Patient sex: M
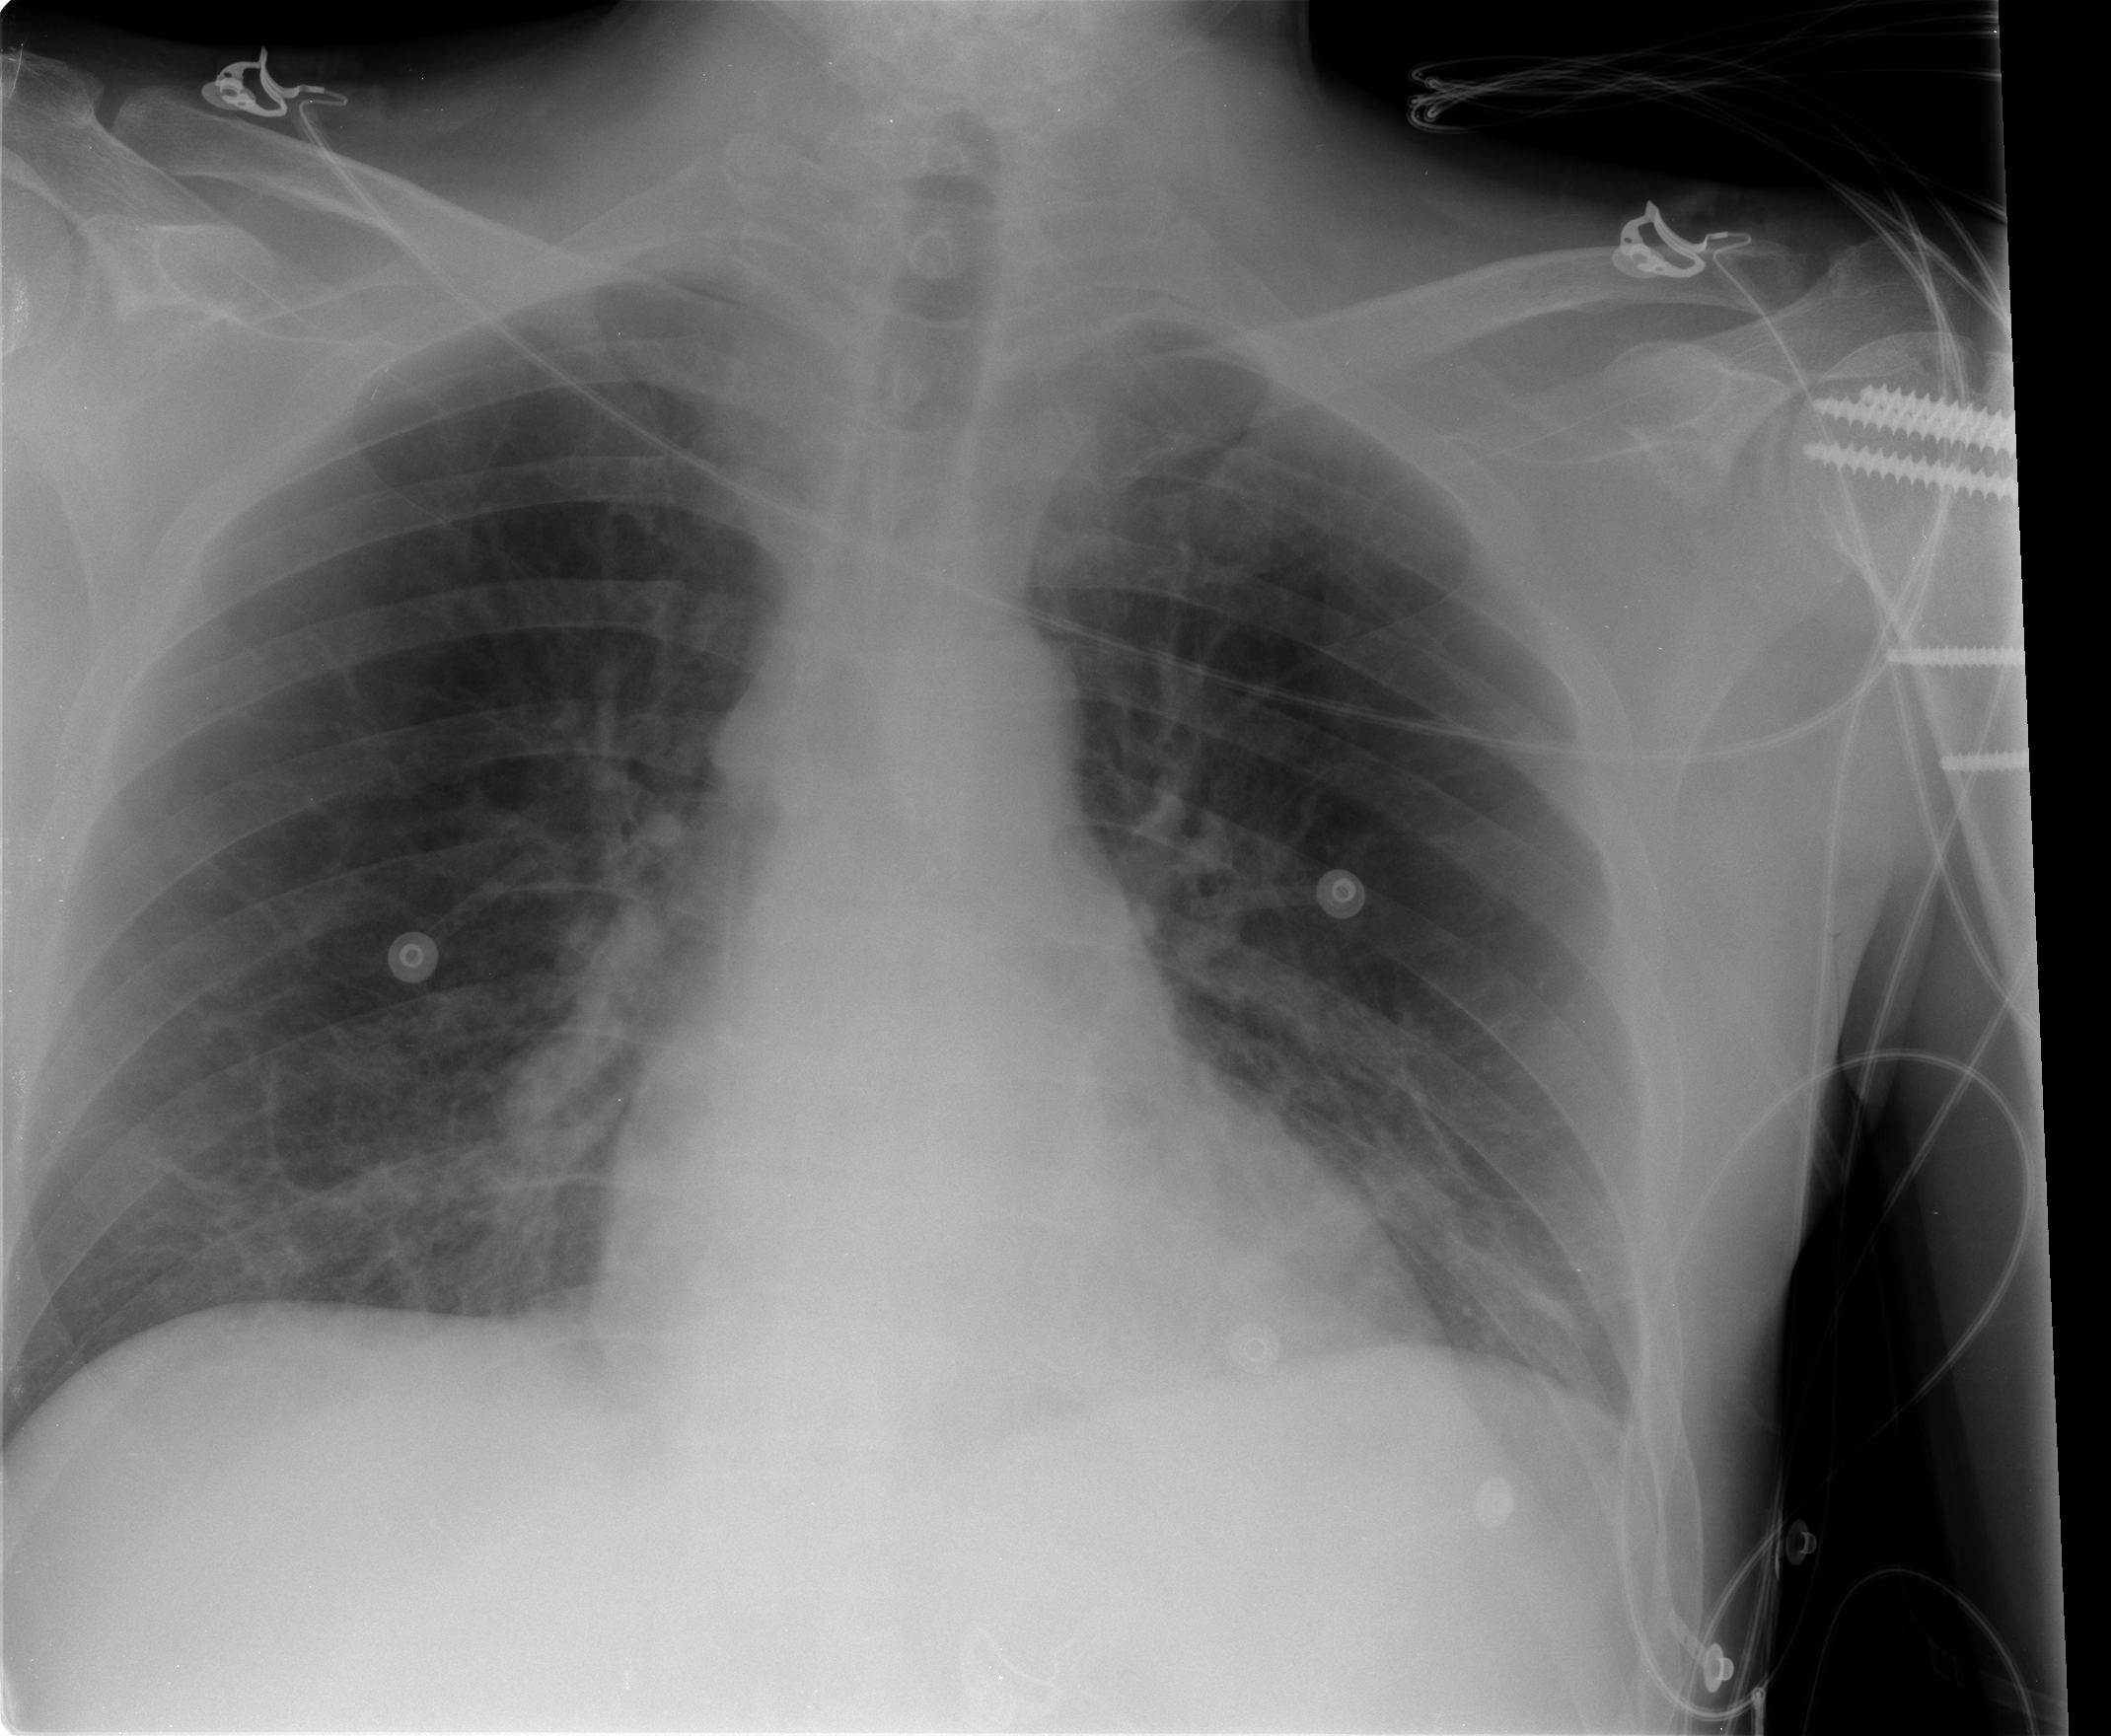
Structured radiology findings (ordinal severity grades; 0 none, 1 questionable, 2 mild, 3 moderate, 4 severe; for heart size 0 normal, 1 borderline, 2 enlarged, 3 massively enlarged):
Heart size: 0
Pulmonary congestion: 0
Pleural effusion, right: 0
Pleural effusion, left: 0
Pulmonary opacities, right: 1
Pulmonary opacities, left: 1
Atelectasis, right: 2
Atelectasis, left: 2